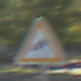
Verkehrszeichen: SeitenwindVonRechts
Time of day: Midday
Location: Outdoor (Urban)
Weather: Clear
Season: NotSpecified
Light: Natural